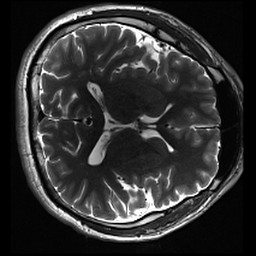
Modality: inplaneT2
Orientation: axial